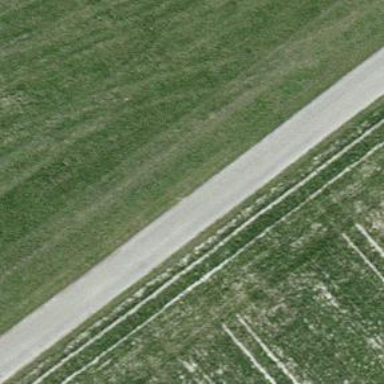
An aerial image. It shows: Asphalt track with grade1 quality.